Question: color-primary transformations
Does anyone know of any formula for converting a XYZ to an RGB value?
how find rgb from XYZ in this pic?

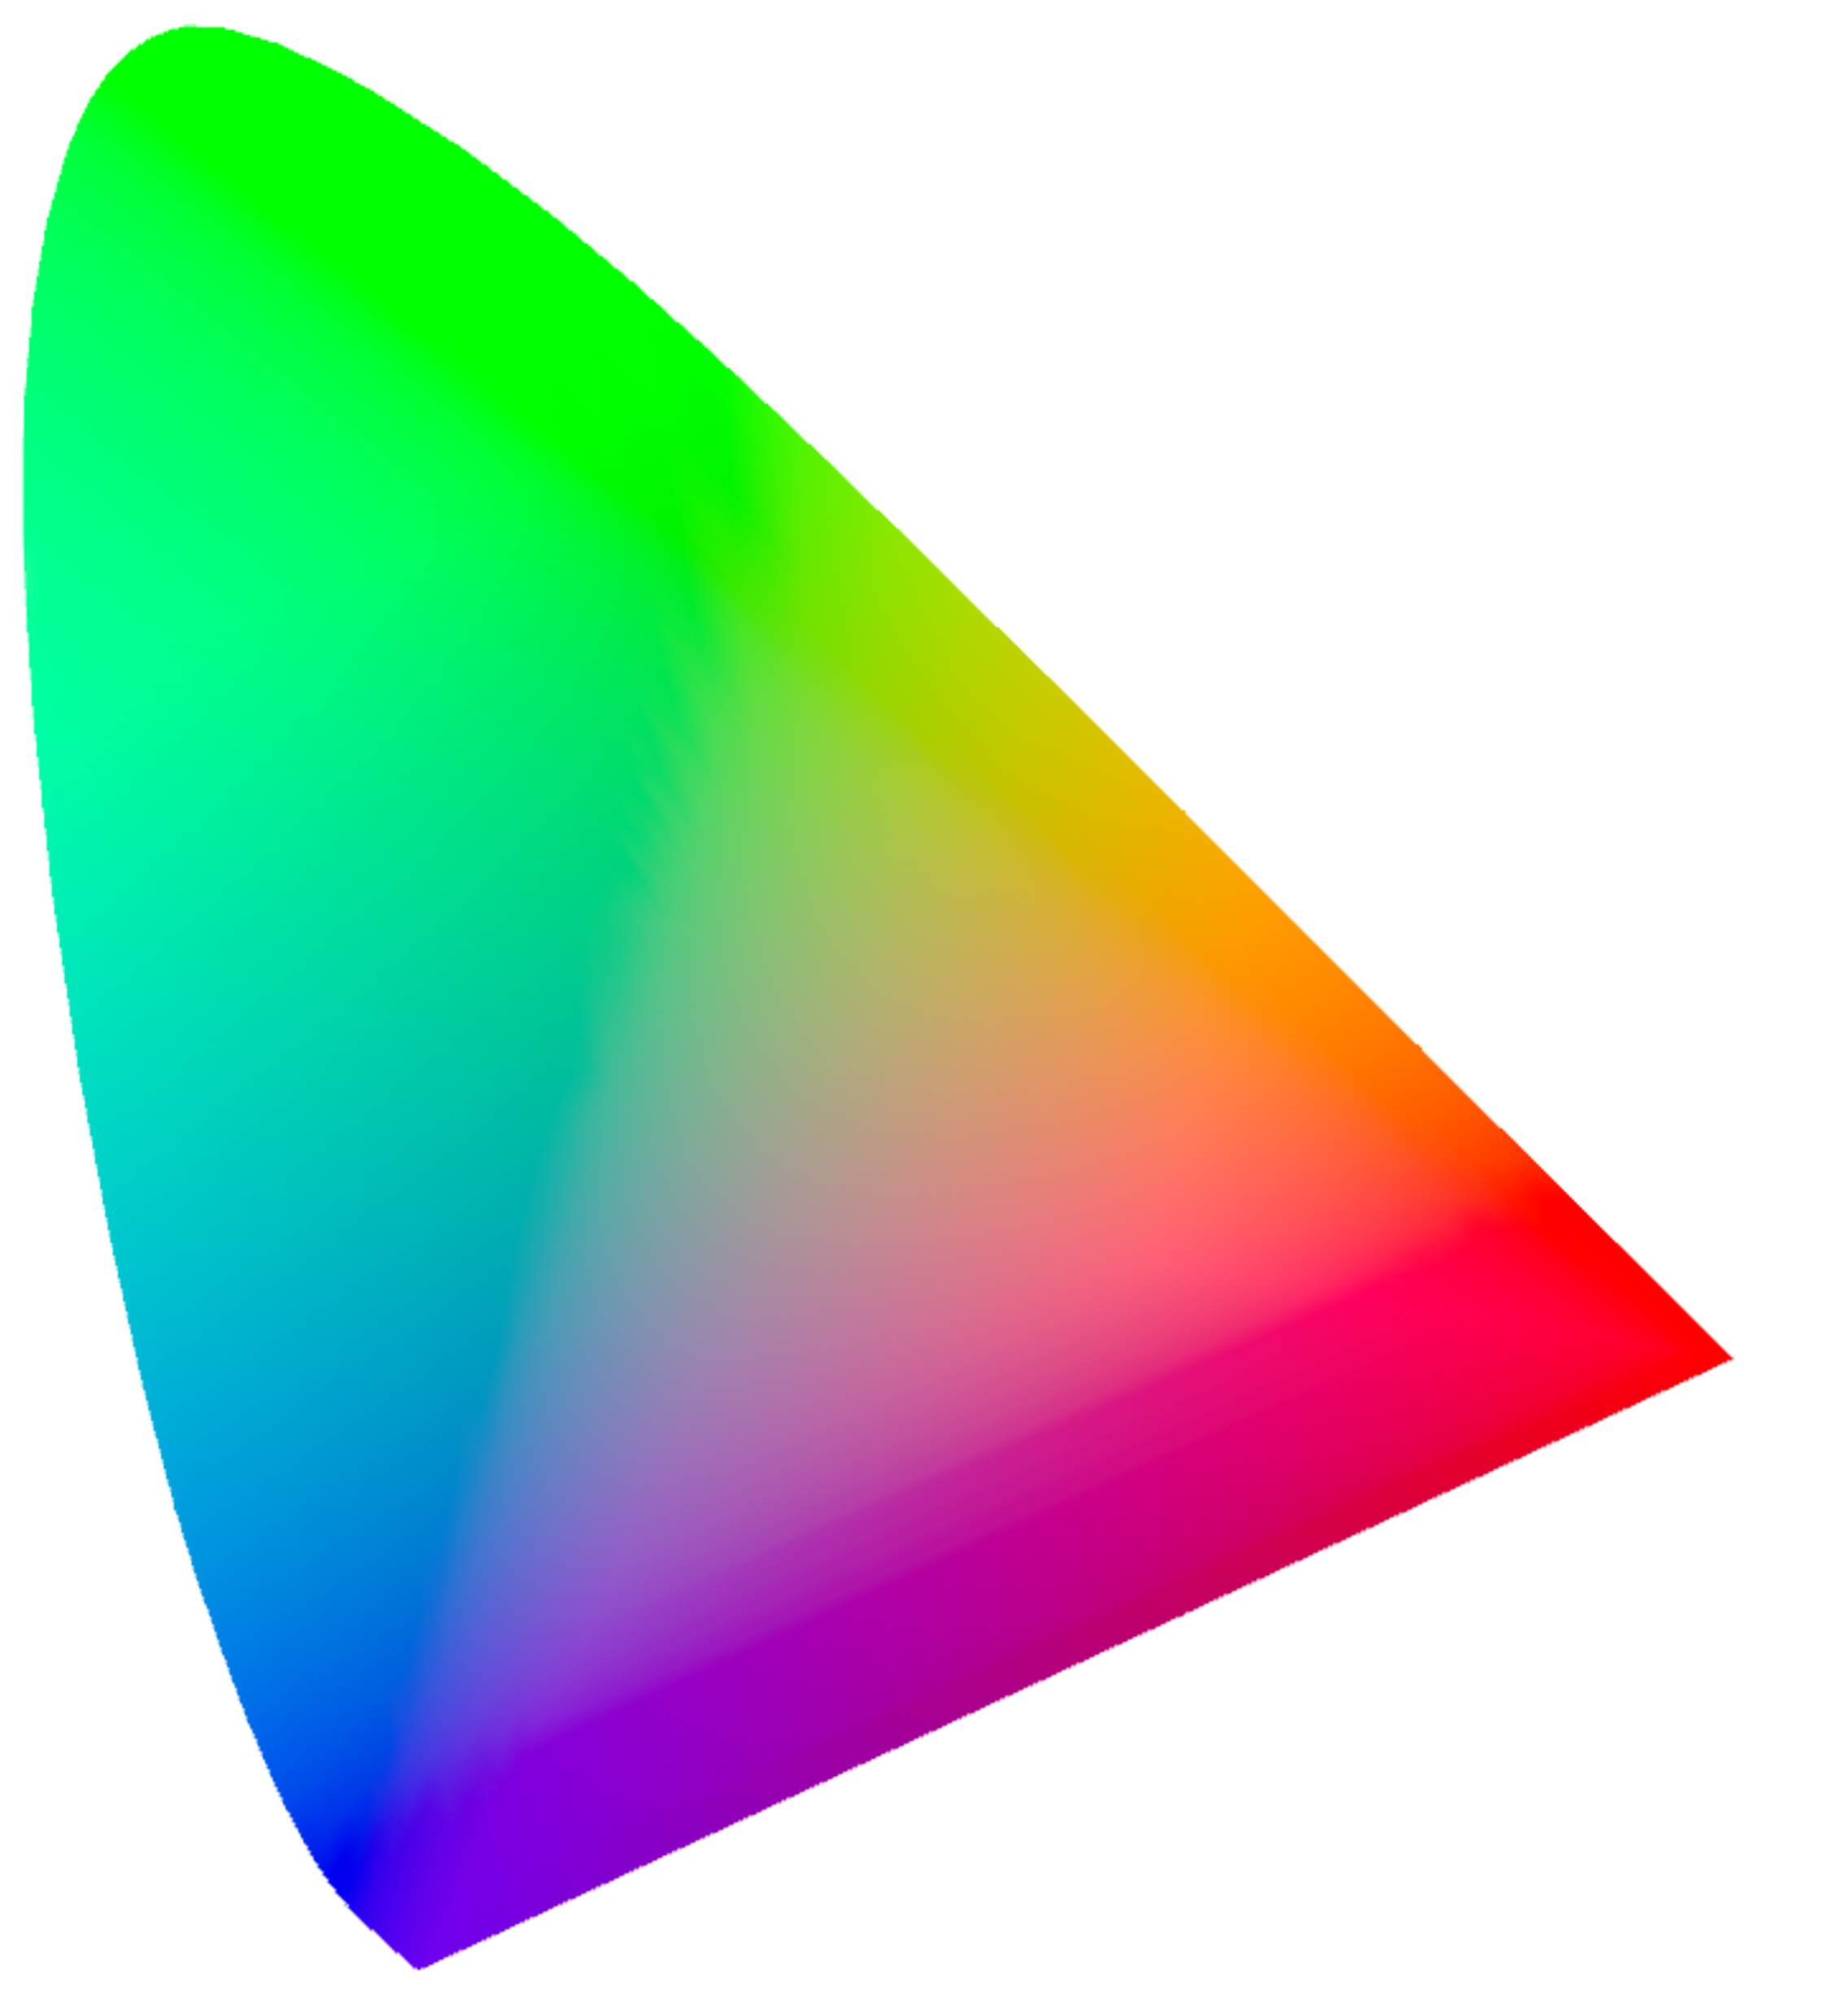
Answer: There is a simple <URL>:
'R = 3.<PHONE>*X - <PHONE>*Y - <PHONE>*Z G = -<PHONE>*X + <PHONE>*Y + <PHONE>*Z B = <PHONE>*X - <PHONE>*Y + <PHONE>*Z'
However, if what you meant is sRGB space, then additional <URL>'. The 'adj' function is defined as follows:
'''
function adj(C) {
if (Abs(C) < <PHONE>) {
return 12.92 * C;
}
return 1.055 * Math.pow(C, 0.41666) - 0.055;
}
'''